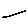
Label: line